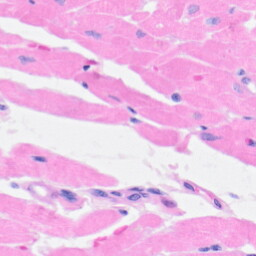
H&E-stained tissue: Heart